Question: I need to extract headings and the chunk of text beneath them from a text file in Python using regular expression but I'm finding it difficult.
I converted this <URL> to text so that it now looks like this:

So far I have been able to get all the numerical headers (12.4.5.4, 12.4.5.6, 13, 13.1, 13.1.1, 13.1.12) using the following regex:
'''
import re
with open('data/single.txt', encoding='UTF-8') as file:
for line in file:
headings = re.findall(r'^\d+(?:\.\d+)*\.?', line)
print(headings)'
'''
I just don't know how to get the worded part of those headings or the paragraph of text beneath them.
- Here is the text:
I.S. EN 60601-1:2006&A1:2013&AC:2014&A12:2014
60601-1 ©️ IEC:2005
60601-1 ©️ IEC:2005
- 337 -
- 169 -
12.4.5.4 Other ME EQUIPMENT producing diagnostic or therapeutic radiation
When applicable, the MANUFACTURER shall address in the RISK MANAGEMENT PROCESS the
RISKS associated with ME EQUIPMENT producing diagnostic or therapeutic radiation other than
for diagnostic X-rays and radiotherapy (see 12.4.5.2 and 12.4.5.3).
Compliance is checked by inspection of the RISK MANAGEMENT FILE.
12.4.6 Diagnostic or therapeutic acoustic pressure
When applicable, the MANUFACTURER shall address in the RISK MANAGEMENT PROCESS the
RISKS associated with diagnostic or therapeutic acoustic pressure.
Compliance is checked by inspection of the RISK MANAGEMENT FILE.
13 * HAZARDOUS SITUATIONS and fault conditions
13.1 Specific HAZARDOUS SITUATIONS
-
13.1.1
When applying the SINGLE FAULT CONDITIONS as described in 4.7 and listed in 13.2, one at a
time, none of the HAZARDOUS SITUATIONS in 13.1.2 to 13.1.4 (inclusive) shall occur in the
ME EQUIPMENT.
The failure of any one component at a time, which could result in a HAZARDOUS SITUATION, is
described in 4.7.
-
13.1.2
The following HAZARDOUS SITUATIONS shall not occur:
- emission of flames, molten metal, poisonous or ignitable substance in hazardous
quantities;
- deformation of ENCLOSURES to such an extent that compliance with 15.3.1 is impaired;
-
temperatures of APPLIED PARTS exceeding the allowed values identified in Table 24 when
measured as described in 11.1.3;
temperatures of ME EQUIPMENT parts that are not APPLIED PARTS but are likely to be
touched, exceeding the allowable values in Table 23 when measured and adjusted as
described in 11.1.3;
-
- exceeding the allowable values for "other components and materials" identified in Table 22
times 1,5 minus 12,5 degC. Limits for windings are found in Table 26, Table 27 and Table 31.
In all other cases, the allowable values of Table 22 apply.
Temperatures shall be measured using the method described in 11.1.3.
The SINGLE FAULT CONDITIONS in 4.7, 8.1 b), 8.7.2 and 13.2.2, with regard to the emission of
flames, molten metal or ignitable substances, shall not be applied to parts and components
where:
- The construction or the supply circuit limits the power dissipation in SINGLE FAULT
CONDITION to less than 15 W or the energy dissipation to less than 900 J.
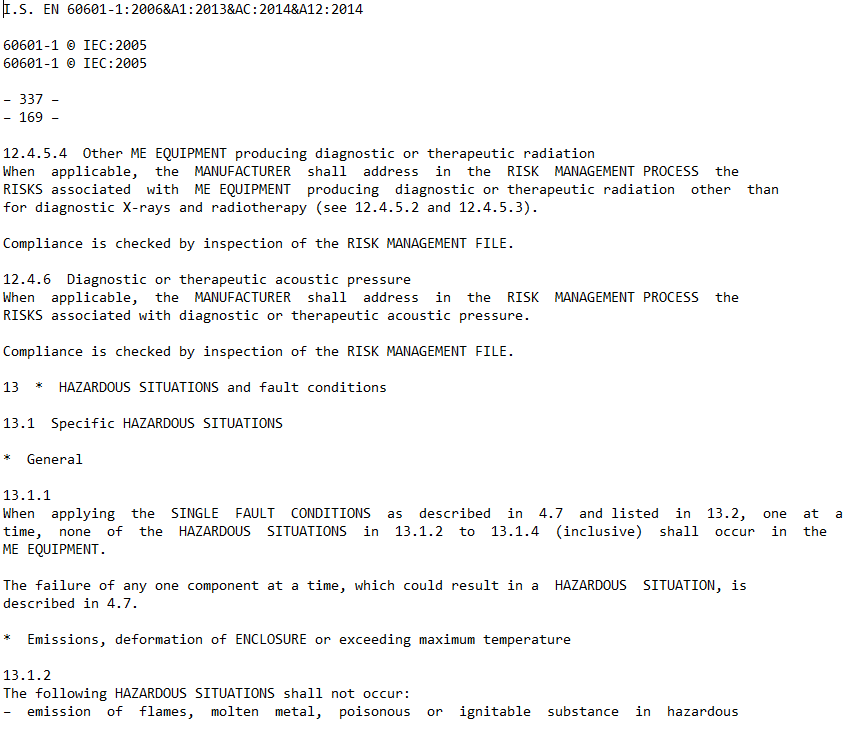
Answer: You could use your pattern and match a space after it followed by the rest of the line.
Then repeat matching all following lines that do not start with a heading.
'''
^\d+(?:\.\d+)* .*(?:
?
(?!\d+(?:\.\d+)* ).*)*
'''
- '^\d+(?:.\d+)*'- '.*'- '(?:'- '
?
'- '(?!'- '\d+(?:.\d+)*'- ')'- '.*'- ')*'
<URL>